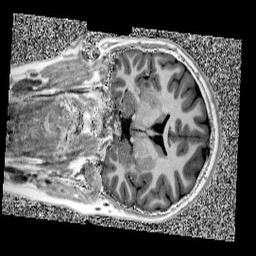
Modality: UNIT1
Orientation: coronal
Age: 12
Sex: female
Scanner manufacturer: siemens
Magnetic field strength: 3 T
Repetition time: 4 s
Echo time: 0.00303 s